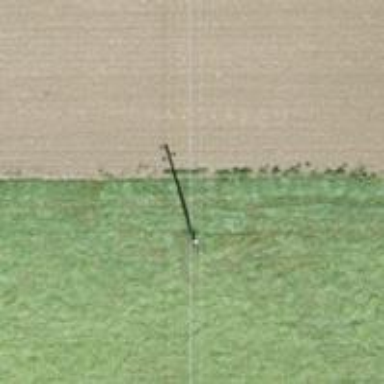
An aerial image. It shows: Power pole.